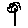
Label: flower